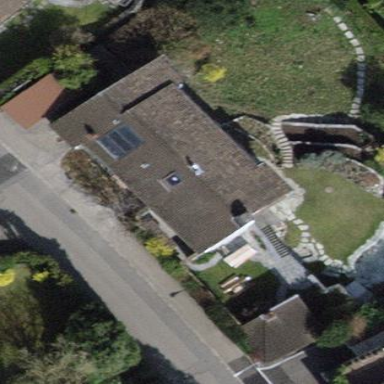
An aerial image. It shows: Detached building.